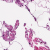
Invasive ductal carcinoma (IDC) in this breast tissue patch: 0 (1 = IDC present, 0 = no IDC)